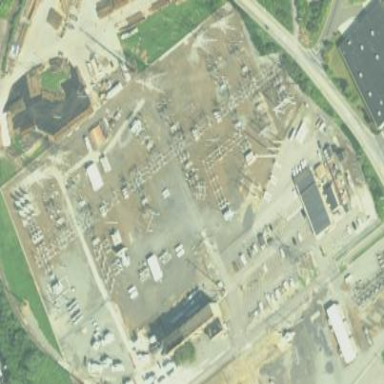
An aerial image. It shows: Power substation enclosed by fence.